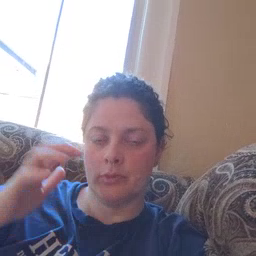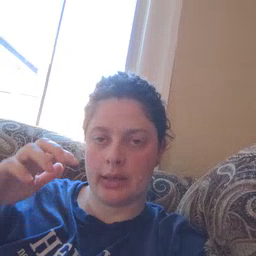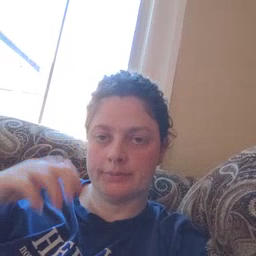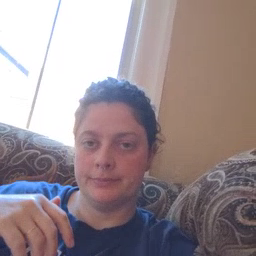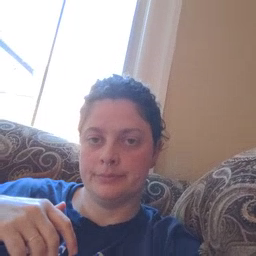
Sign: rain